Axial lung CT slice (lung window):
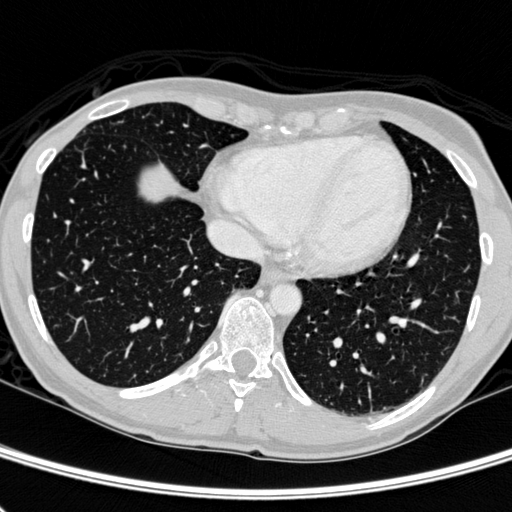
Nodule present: no